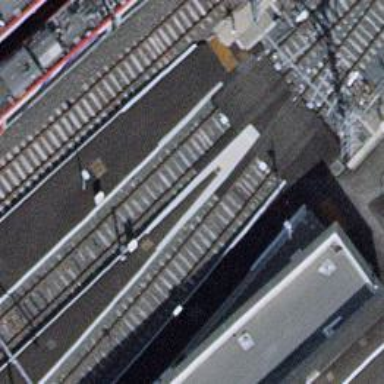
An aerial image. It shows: Railway yard with electrified contact lines.